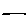
Label: line